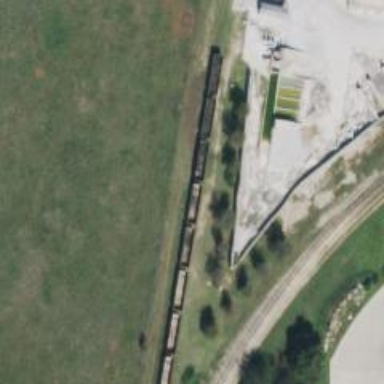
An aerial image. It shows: Abandoned spur railway.